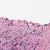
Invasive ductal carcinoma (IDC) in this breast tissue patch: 1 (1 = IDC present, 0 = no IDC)